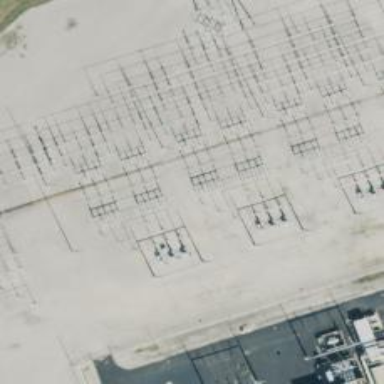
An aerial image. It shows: Switch used for power control.